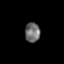
Tissue: skin
Cell type: Others
Senescence score: 0.7015
Nuclear area (px): 288
Mean DAPI intensity: 110.628